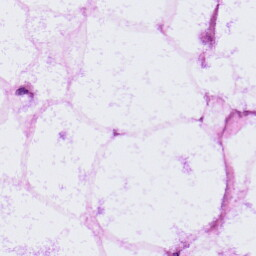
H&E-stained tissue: LymphNode